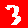
Digit: 3